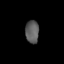
Tissue: lung
Cell type: Epithelial cells
Senescence score: 0.2267
Nuclear area (px): 300
Mean DAPI intensity: 92.503